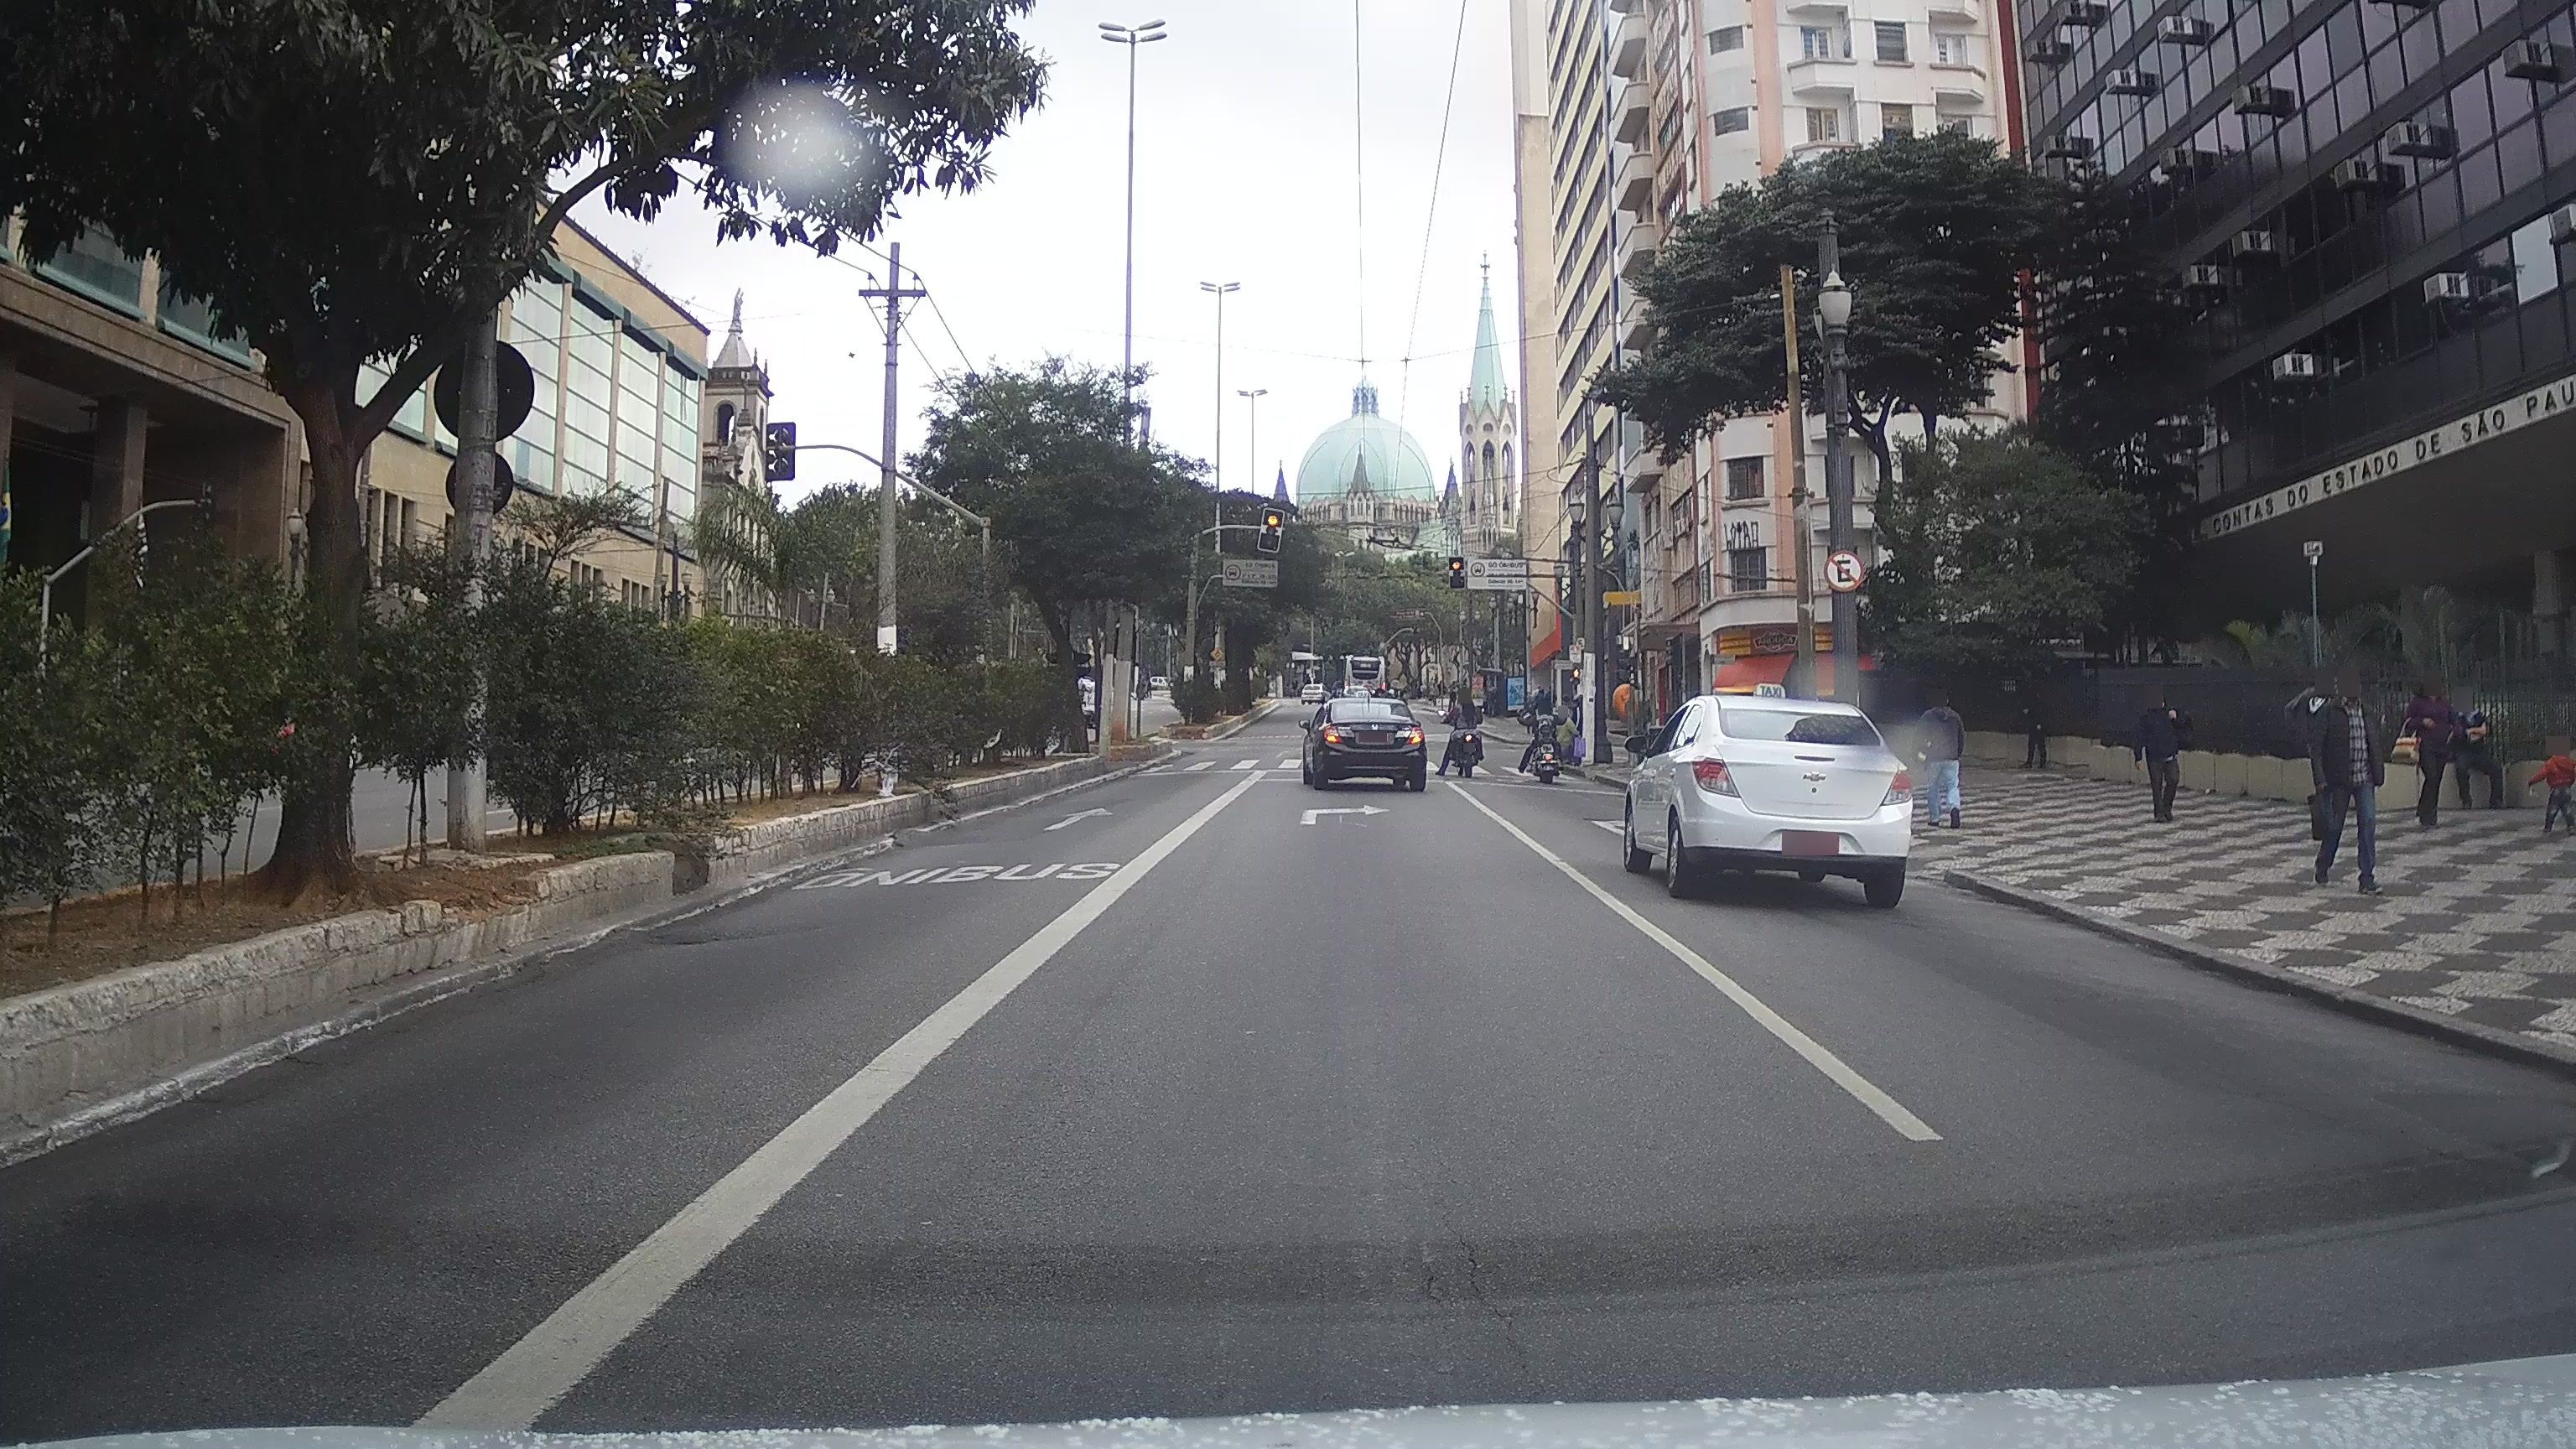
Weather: clear
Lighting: day
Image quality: good
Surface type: driving surface
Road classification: primary
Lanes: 3
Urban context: urban centre
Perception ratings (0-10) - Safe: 7.06, Lively: 9.57, Beautiful: 7.05, Boring: 2.12, Depressing: 2.97, Wealthy: 7.16